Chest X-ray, AP view. Patient: 58 years old, sex M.
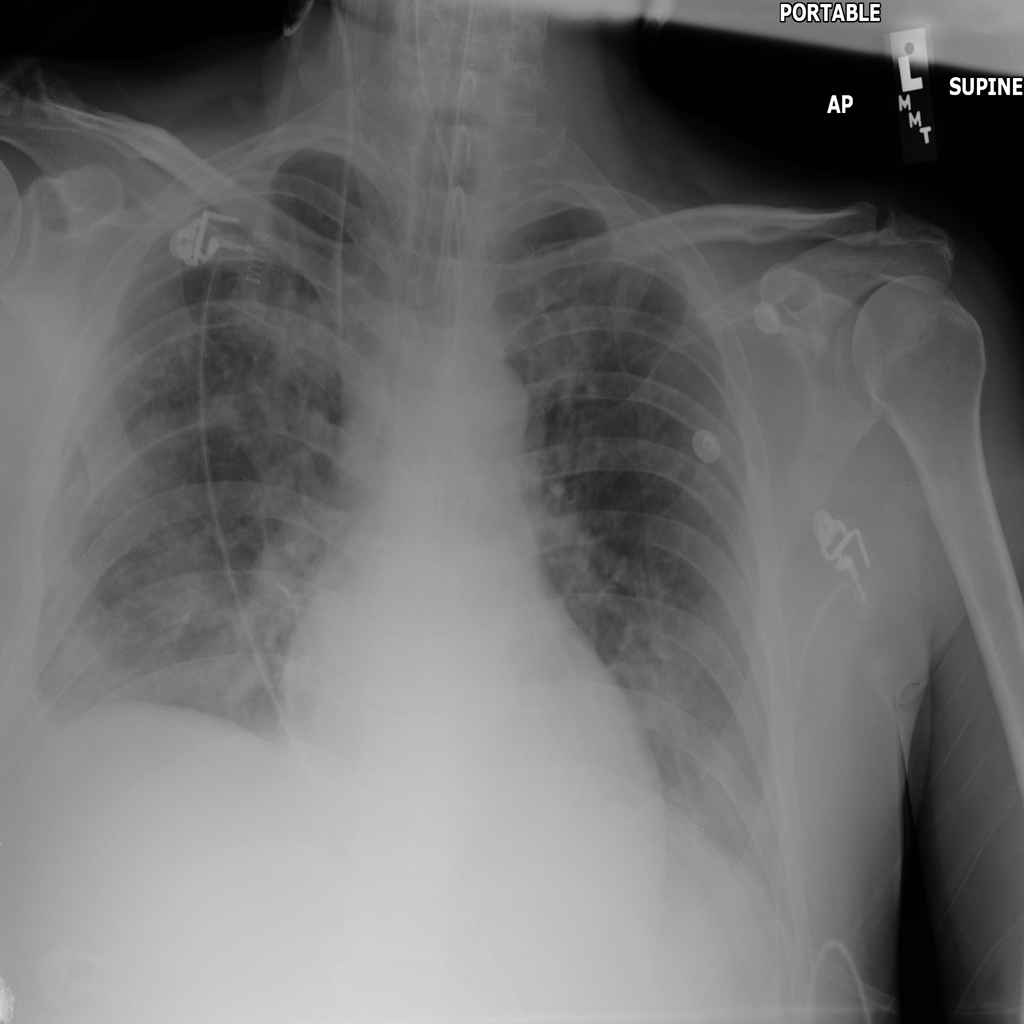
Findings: Atelectasis, Infiltration